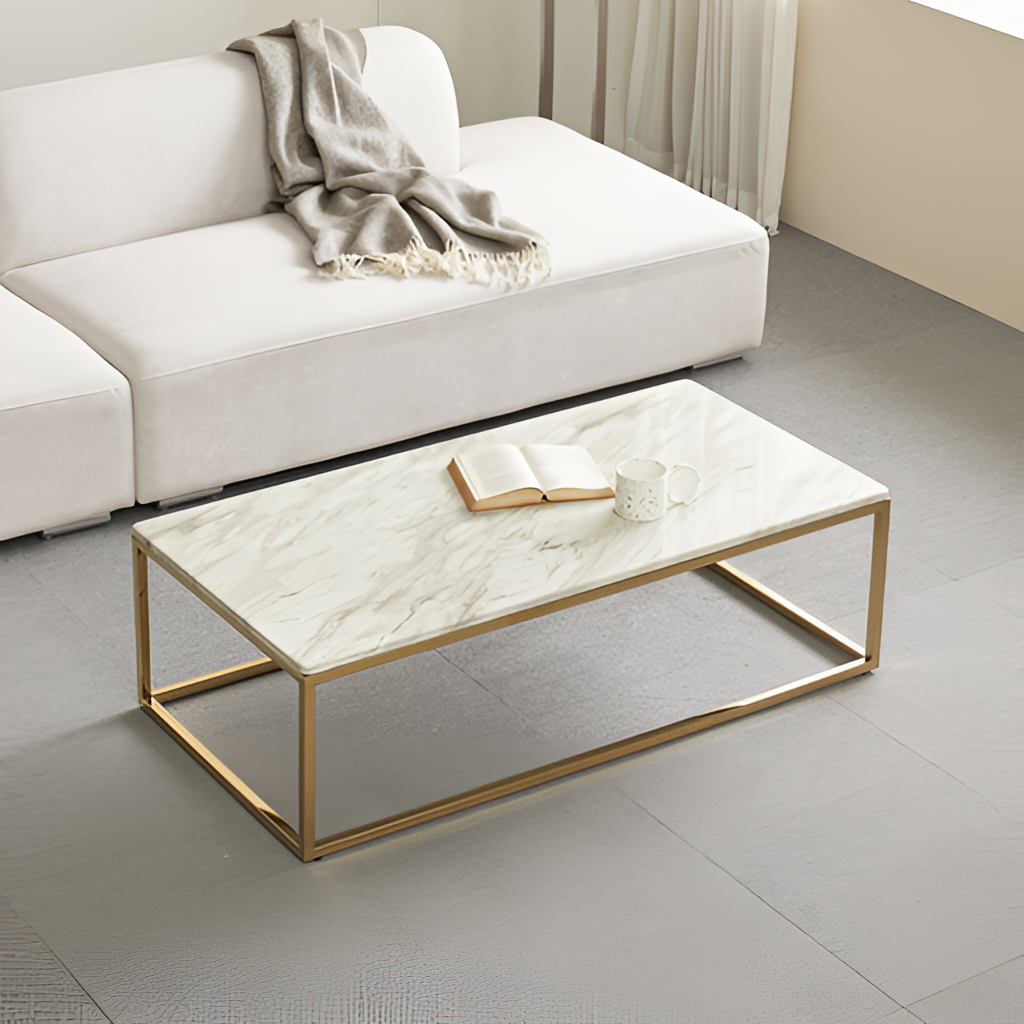
living room, marble coffee table, gray tile flooring, with large square pattern, paint wallpaper, with solid pattern, contemporary